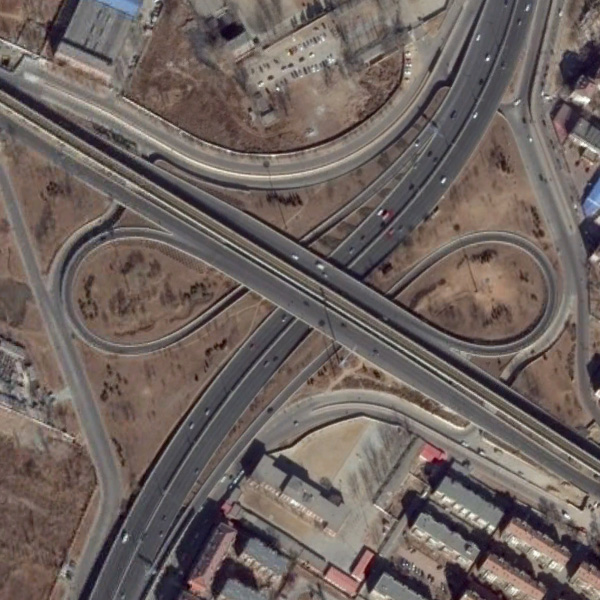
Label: Viaduct